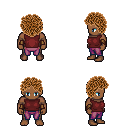
a pixel art fantasy rpg character, male body template, human, dark skin, maroon sleeveless shirt, magenta pants, brown curly afro hairstyle, cloth bracers, four views (front, back, left, right), 2x2 character sprite sheet, small pixel art, hard edges, no anti-aliasing